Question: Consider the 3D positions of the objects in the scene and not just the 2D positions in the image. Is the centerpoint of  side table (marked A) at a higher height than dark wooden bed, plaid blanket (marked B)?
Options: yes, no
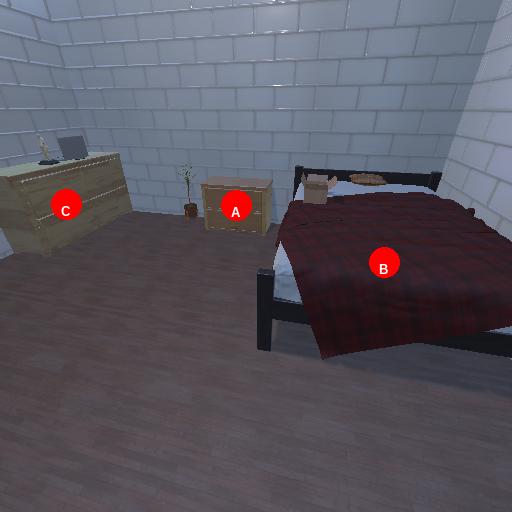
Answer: yes